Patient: sex M, age 65
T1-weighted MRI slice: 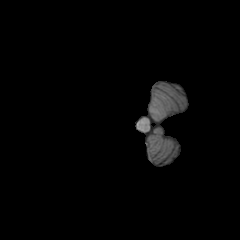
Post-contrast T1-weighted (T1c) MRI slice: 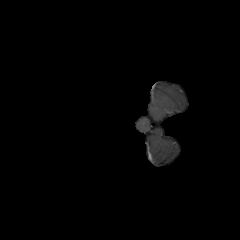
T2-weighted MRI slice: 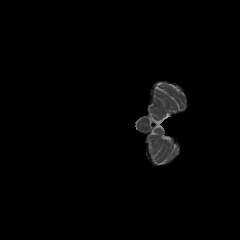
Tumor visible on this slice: no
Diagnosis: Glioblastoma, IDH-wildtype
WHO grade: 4